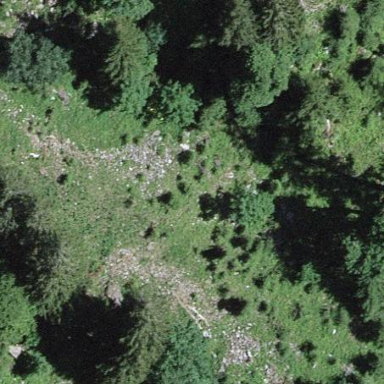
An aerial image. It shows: Forest area.